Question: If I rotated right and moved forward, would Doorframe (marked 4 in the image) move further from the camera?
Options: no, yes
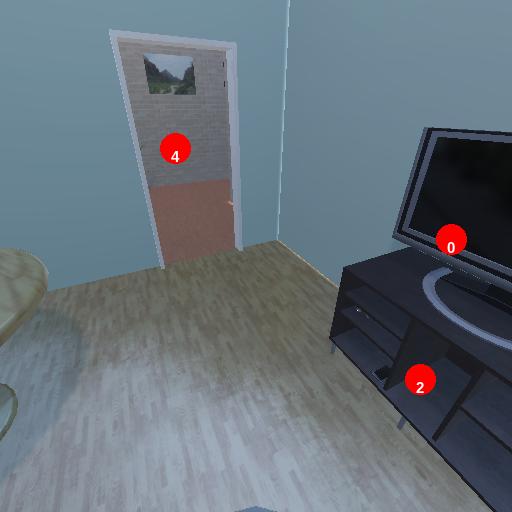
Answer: no